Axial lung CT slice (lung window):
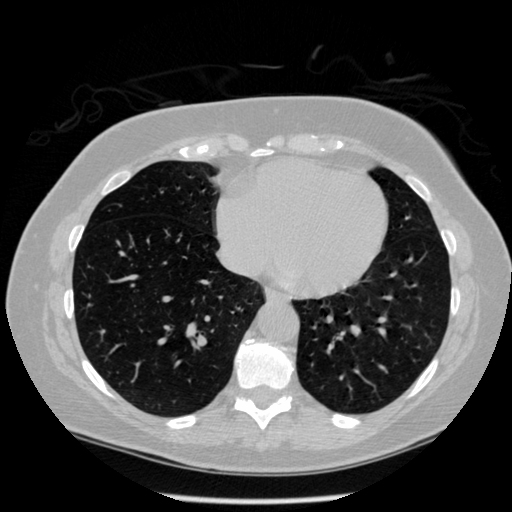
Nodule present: no